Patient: sex F, age 62
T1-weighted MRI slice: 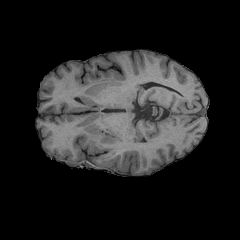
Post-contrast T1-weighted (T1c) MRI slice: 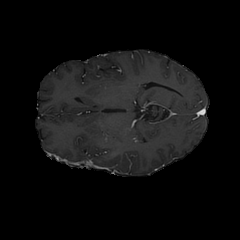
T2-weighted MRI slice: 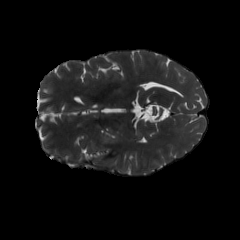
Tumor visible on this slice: yes
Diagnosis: Glioblastoma, IDH-wildtype
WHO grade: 4